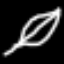
Label: leaf